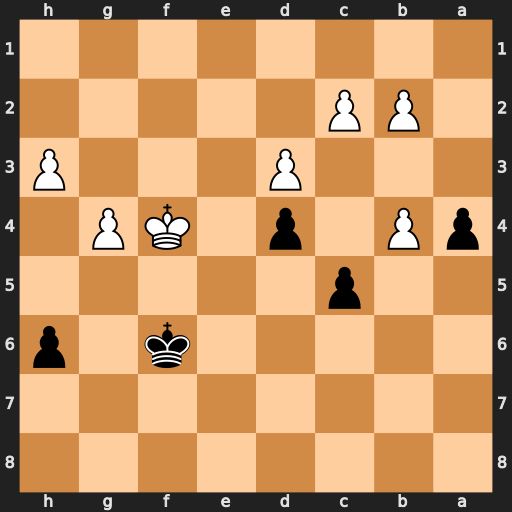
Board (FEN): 8/8/5k1p/2p5/pP1p1KP1/3P3P/1PP5/8
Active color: b
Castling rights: -
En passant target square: -
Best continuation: cxb4 Ke4 a3